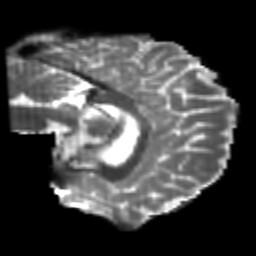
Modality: T2w
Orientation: sagittal
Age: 23
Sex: male
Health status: healthy
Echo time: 0.074 s